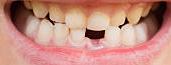
Condition: hypodontia